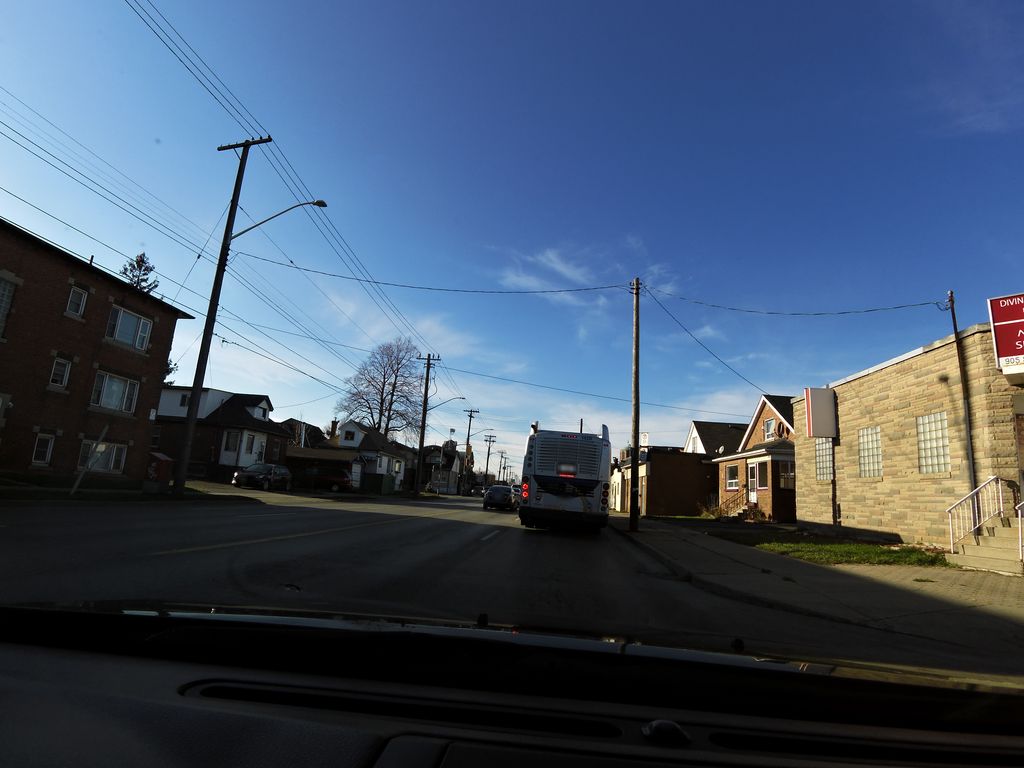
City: hamilton